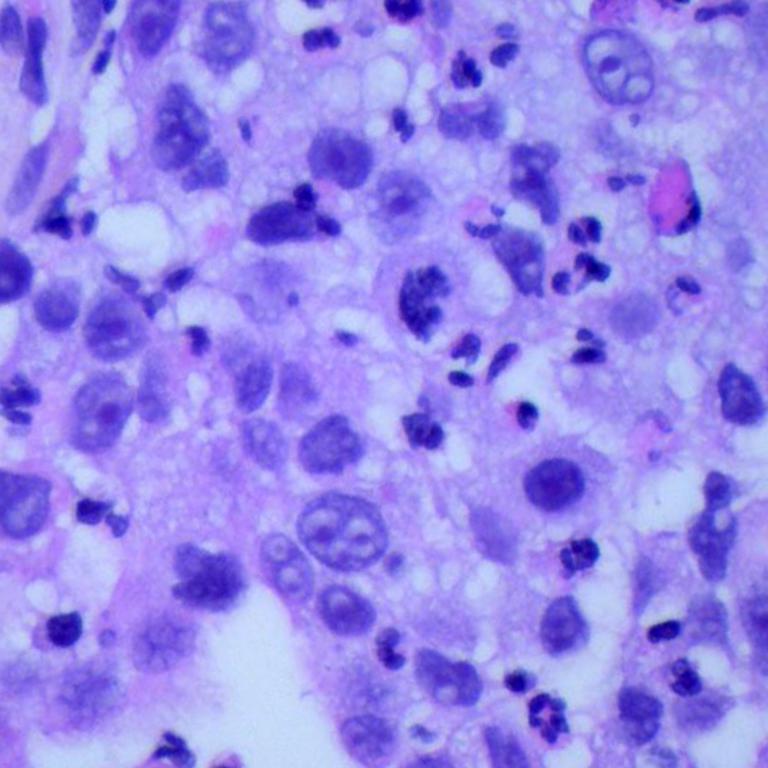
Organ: lung
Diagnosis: squamous carcinomas